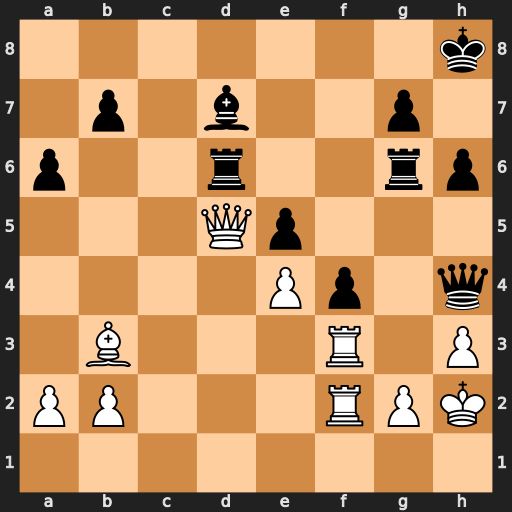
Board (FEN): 7k/1p1b2p1/p2r2rp/3Qp3/4Pp1q/1B3R1P/PP3RPK/8
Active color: w
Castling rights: -
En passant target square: -
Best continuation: Qg8#